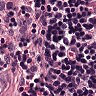
Metastatic tissue present: no